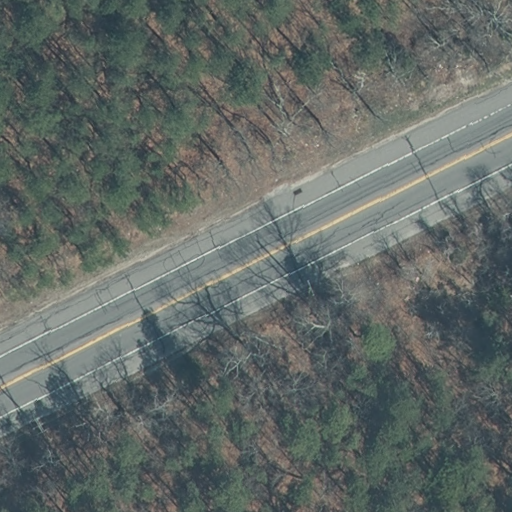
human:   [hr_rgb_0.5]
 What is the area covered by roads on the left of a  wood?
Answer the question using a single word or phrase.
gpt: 0m2

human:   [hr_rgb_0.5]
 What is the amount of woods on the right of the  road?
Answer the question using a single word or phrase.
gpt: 0

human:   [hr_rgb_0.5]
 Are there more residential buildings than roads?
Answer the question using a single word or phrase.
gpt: no

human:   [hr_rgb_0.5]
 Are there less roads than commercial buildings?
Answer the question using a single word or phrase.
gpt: no

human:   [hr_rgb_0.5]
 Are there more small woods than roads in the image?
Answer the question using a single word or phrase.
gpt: no

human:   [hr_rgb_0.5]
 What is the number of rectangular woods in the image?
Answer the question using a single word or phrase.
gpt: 2

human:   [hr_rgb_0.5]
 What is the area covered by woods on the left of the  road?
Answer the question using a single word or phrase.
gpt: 6378m2

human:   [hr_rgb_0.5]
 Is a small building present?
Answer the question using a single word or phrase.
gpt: no

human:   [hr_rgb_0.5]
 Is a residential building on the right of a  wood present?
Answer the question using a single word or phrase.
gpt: no

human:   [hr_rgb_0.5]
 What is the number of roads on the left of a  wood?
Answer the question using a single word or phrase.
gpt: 0

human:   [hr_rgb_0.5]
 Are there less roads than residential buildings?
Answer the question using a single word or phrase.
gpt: no

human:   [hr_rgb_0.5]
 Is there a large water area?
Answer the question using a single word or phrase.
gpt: no

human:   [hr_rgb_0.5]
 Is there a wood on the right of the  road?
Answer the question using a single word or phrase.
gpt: no

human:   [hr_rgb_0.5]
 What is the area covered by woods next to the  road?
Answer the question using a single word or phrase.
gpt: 6378m2

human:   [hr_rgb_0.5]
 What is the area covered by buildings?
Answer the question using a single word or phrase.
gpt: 0m2

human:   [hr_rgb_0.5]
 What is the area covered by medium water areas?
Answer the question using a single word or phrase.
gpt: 0m2

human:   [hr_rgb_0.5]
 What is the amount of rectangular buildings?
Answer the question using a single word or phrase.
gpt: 0

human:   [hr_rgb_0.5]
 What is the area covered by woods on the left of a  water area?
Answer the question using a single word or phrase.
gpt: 0m2

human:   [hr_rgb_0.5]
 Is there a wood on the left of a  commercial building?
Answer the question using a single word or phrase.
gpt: no

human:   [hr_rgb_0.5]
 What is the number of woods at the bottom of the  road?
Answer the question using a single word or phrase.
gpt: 1

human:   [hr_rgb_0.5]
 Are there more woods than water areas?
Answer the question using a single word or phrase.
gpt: yes

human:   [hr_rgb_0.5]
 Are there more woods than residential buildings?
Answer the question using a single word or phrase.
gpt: yes

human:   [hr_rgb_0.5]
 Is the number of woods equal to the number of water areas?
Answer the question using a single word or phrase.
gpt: no

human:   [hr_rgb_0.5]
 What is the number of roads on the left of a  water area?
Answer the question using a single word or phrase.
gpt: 0

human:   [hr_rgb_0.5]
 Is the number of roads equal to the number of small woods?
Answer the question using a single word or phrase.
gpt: no

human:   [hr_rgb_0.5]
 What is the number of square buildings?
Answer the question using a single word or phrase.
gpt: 0

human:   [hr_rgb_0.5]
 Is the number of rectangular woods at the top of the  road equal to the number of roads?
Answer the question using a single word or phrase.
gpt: no

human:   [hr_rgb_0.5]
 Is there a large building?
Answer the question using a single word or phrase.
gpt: no

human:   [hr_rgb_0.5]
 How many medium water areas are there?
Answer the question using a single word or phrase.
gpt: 0

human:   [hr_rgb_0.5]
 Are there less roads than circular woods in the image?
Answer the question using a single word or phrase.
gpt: no

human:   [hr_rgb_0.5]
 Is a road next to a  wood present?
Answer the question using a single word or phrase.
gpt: yes

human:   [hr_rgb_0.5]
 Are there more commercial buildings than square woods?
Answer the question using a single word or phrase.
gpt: no

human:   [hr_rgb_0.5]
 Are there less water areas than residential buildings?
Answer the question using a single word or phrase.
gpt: no

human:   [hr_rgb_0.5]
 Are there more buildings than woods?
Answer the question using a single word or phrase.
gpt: no

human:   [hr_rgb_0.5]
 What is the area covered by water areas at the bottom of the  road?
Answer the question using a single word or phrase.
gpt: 0m2

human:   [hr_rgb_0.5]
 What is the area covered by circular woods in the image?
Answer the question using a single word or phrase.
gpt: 0m2